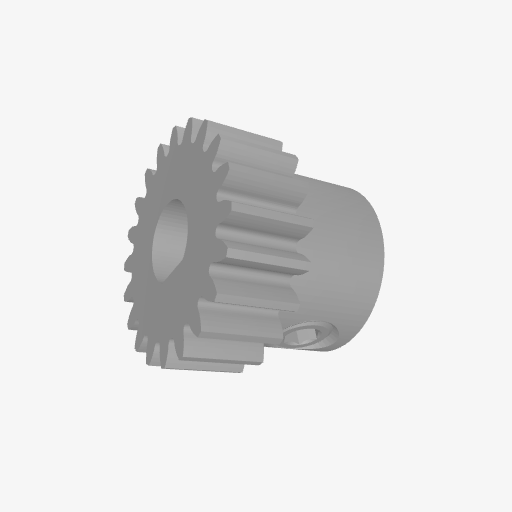
Part: PinionGear6DID20T